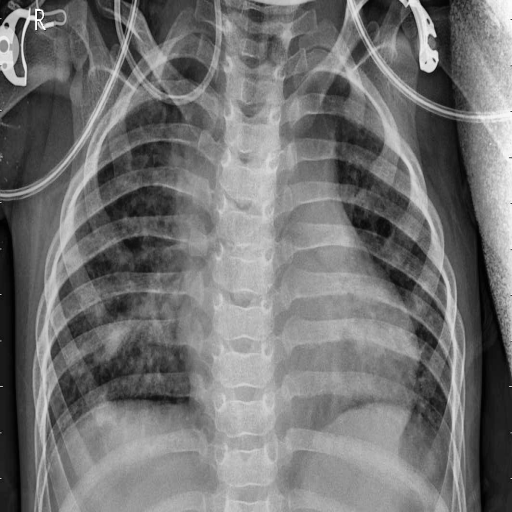
Finding: PNEUMONIA